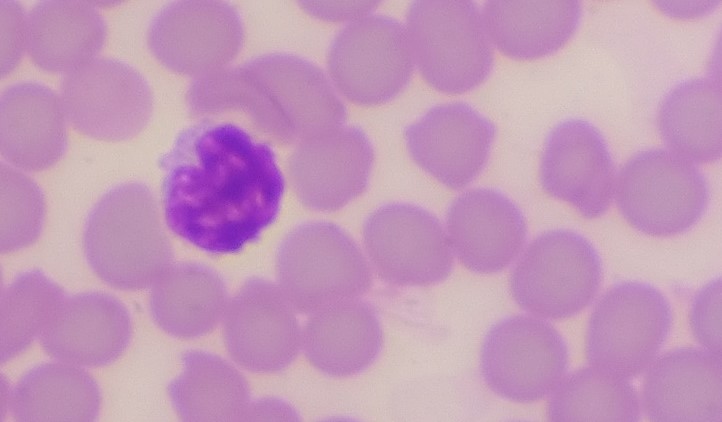
White blood cell type: Lymphocyte